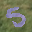
Label: 5